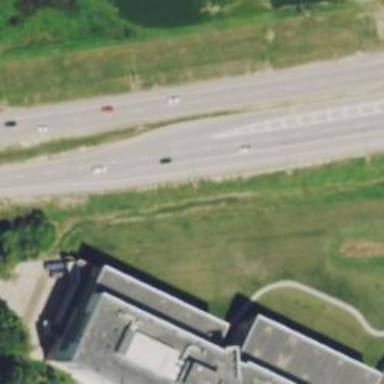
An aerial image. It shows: Trunk highway with expressway features.